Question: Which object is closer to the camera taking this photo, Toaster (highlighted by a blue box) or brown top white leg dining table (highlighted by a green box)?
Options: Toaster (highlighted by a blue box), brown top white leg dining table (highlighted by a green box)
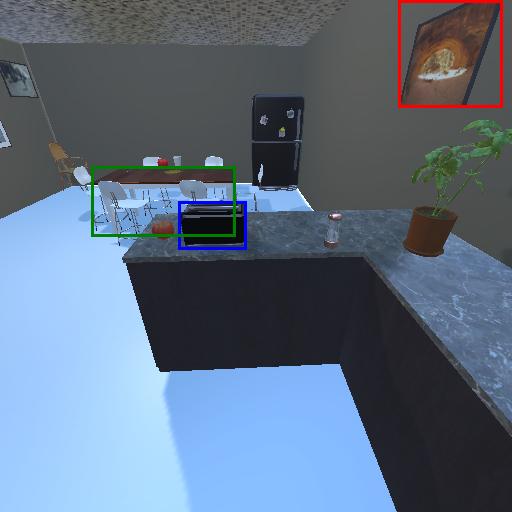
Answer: Toaster (highlighted by a blue box)